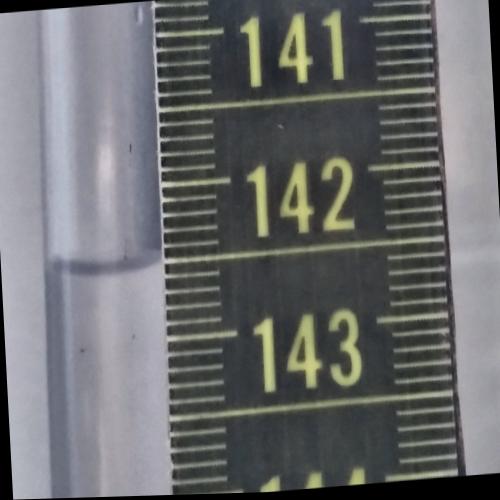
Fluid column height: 142.5 cm